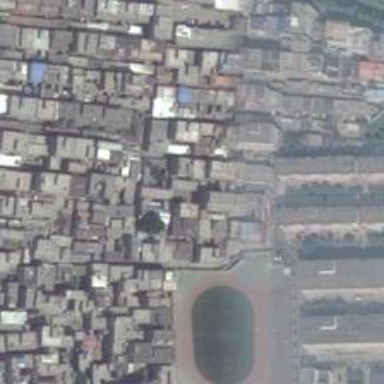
Orderless houses hem the playground in the street corner .